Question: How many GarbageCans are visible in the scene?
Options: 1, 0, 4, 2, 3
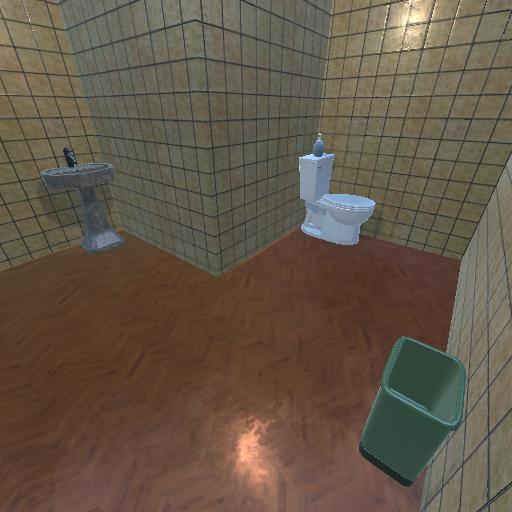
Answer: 1